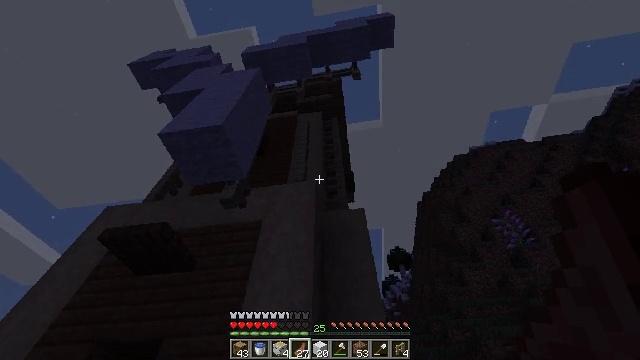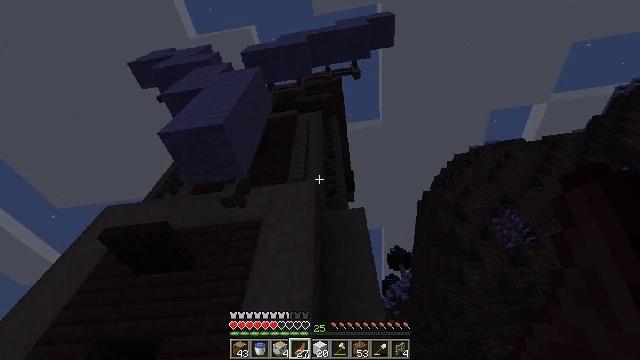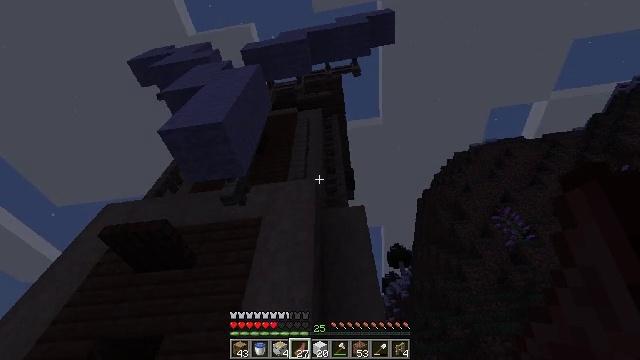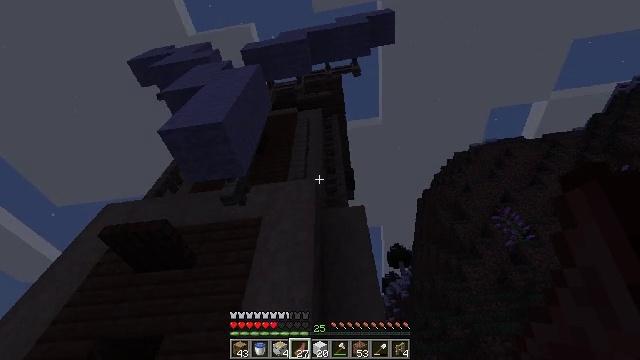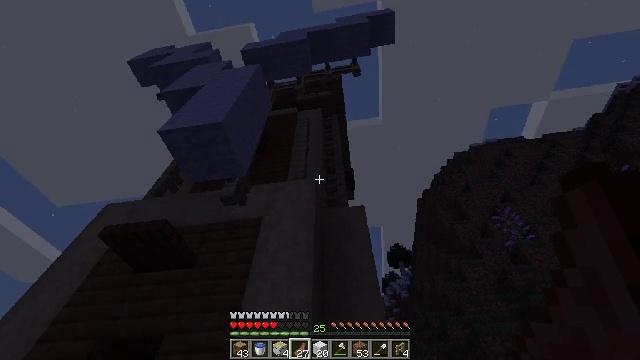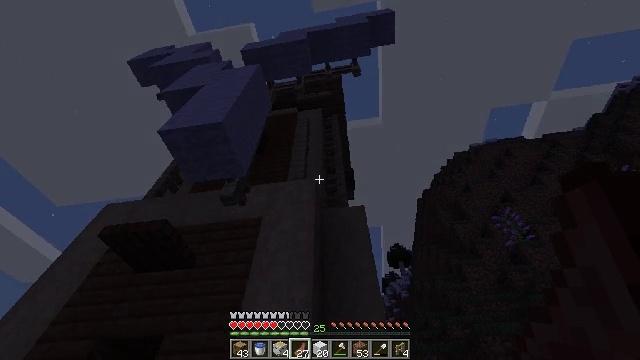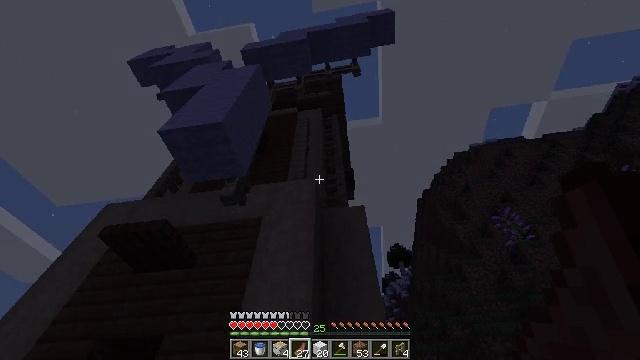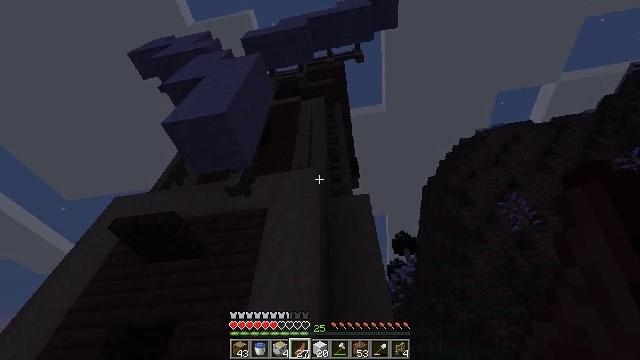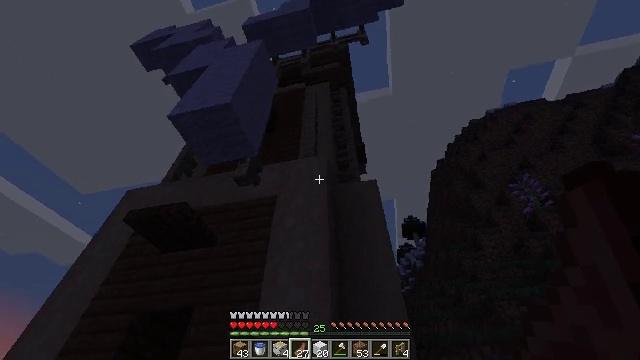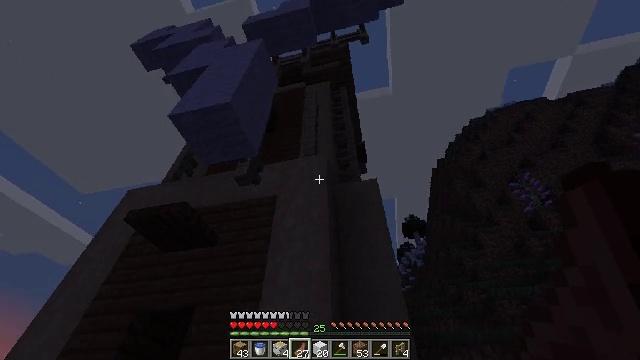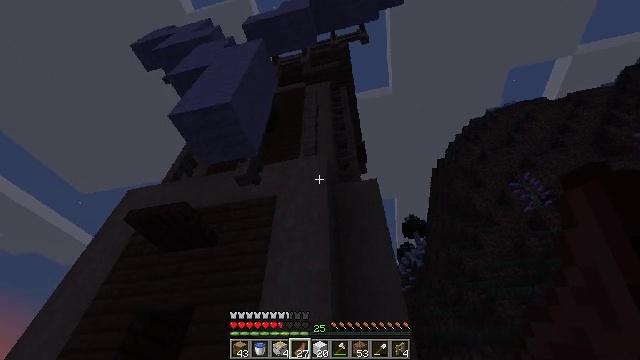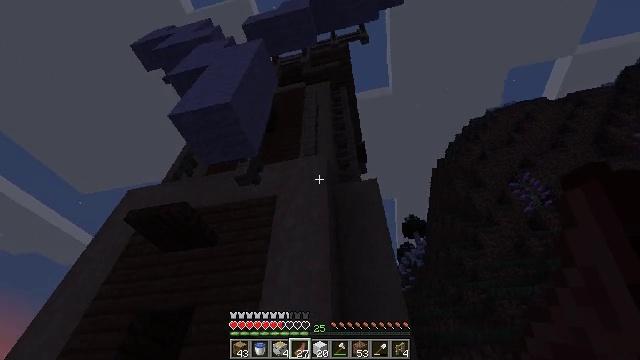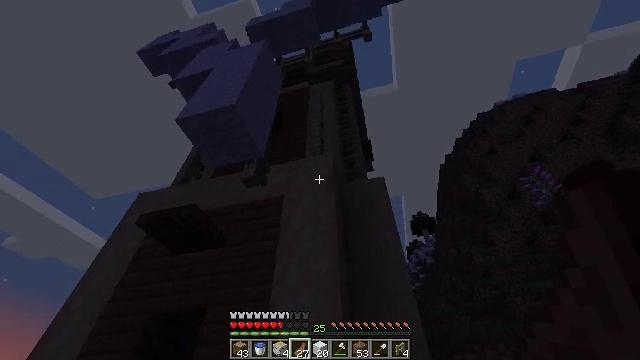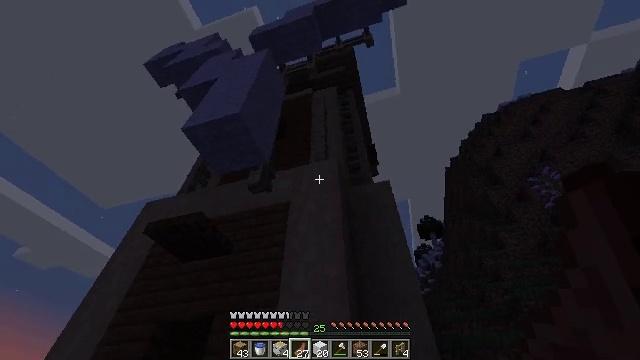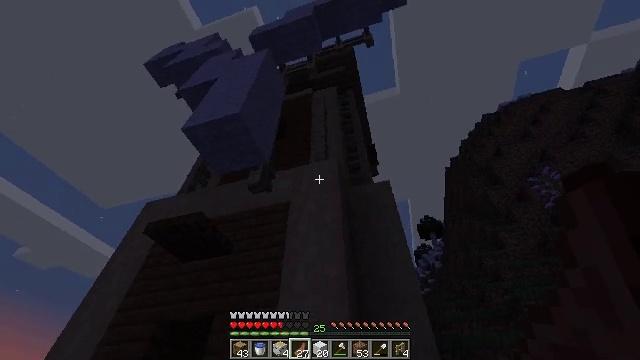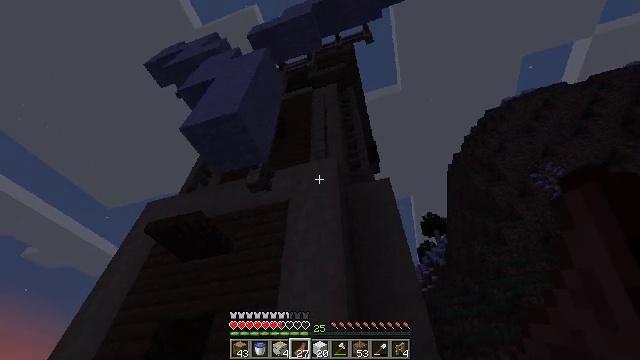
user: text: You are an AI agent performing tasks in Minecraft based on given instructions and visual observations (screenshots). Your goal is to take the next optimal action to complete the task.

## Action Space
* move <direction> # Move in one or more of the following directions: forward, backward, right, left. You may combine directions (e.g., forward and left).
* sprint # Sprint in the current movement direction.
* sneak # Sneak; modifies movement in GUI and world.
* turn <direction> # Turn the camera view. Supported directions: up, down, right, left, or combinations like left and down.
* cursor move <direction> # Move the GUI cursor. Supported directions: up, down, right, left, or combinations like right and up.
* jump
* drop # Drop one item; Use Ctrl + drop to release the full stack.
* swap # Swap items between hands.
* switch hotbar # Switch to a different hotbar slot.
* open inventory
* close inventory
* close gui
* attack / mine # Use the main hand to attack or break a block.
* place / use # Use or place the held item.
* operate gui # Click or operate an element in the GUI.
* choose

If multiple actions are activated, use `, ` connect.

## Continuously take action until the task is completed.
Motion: motion action
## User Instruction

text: Break the birch fence.
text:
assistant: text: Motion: no_op
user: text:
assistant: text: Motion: no_op
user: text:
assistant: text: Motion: no_op
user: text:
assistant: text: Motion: no_op
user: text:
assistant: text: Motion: no_op
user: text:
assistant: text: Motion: no_op
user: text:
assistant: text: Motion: turn left and down
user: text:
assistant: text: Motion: turn left and down
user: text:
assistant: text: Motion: no_op
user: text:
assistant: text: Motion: no_op
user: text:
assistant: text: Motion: no_op
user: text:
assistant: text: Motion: turn left
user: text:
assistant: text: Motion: turn left and up
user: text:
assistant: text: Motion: no_op
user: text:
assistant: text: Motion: move right
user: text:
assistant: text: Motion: move right, turn left
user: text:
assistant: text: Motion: move forward and move right, turn left
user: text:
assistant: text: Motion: move forward and move right, turn left
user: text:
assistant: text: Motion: move forward and move right, turn left
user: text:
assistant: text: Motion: move forward and move right, turn left
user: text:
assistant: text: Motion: move forward and move right, turn left
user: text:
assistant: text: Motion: move forward and move right, turn left, jump
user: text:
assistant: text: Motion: move forward and move right, turn left, jump
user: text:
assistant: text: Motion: move right, turn left, jump
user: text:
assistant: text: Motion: move right, jump
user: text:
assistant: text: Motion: move right, jump
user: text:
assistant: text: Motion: move right
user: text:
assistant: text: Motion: move right
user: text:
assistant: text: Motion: move right, turn left and down
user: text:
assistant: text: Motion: turn left and down